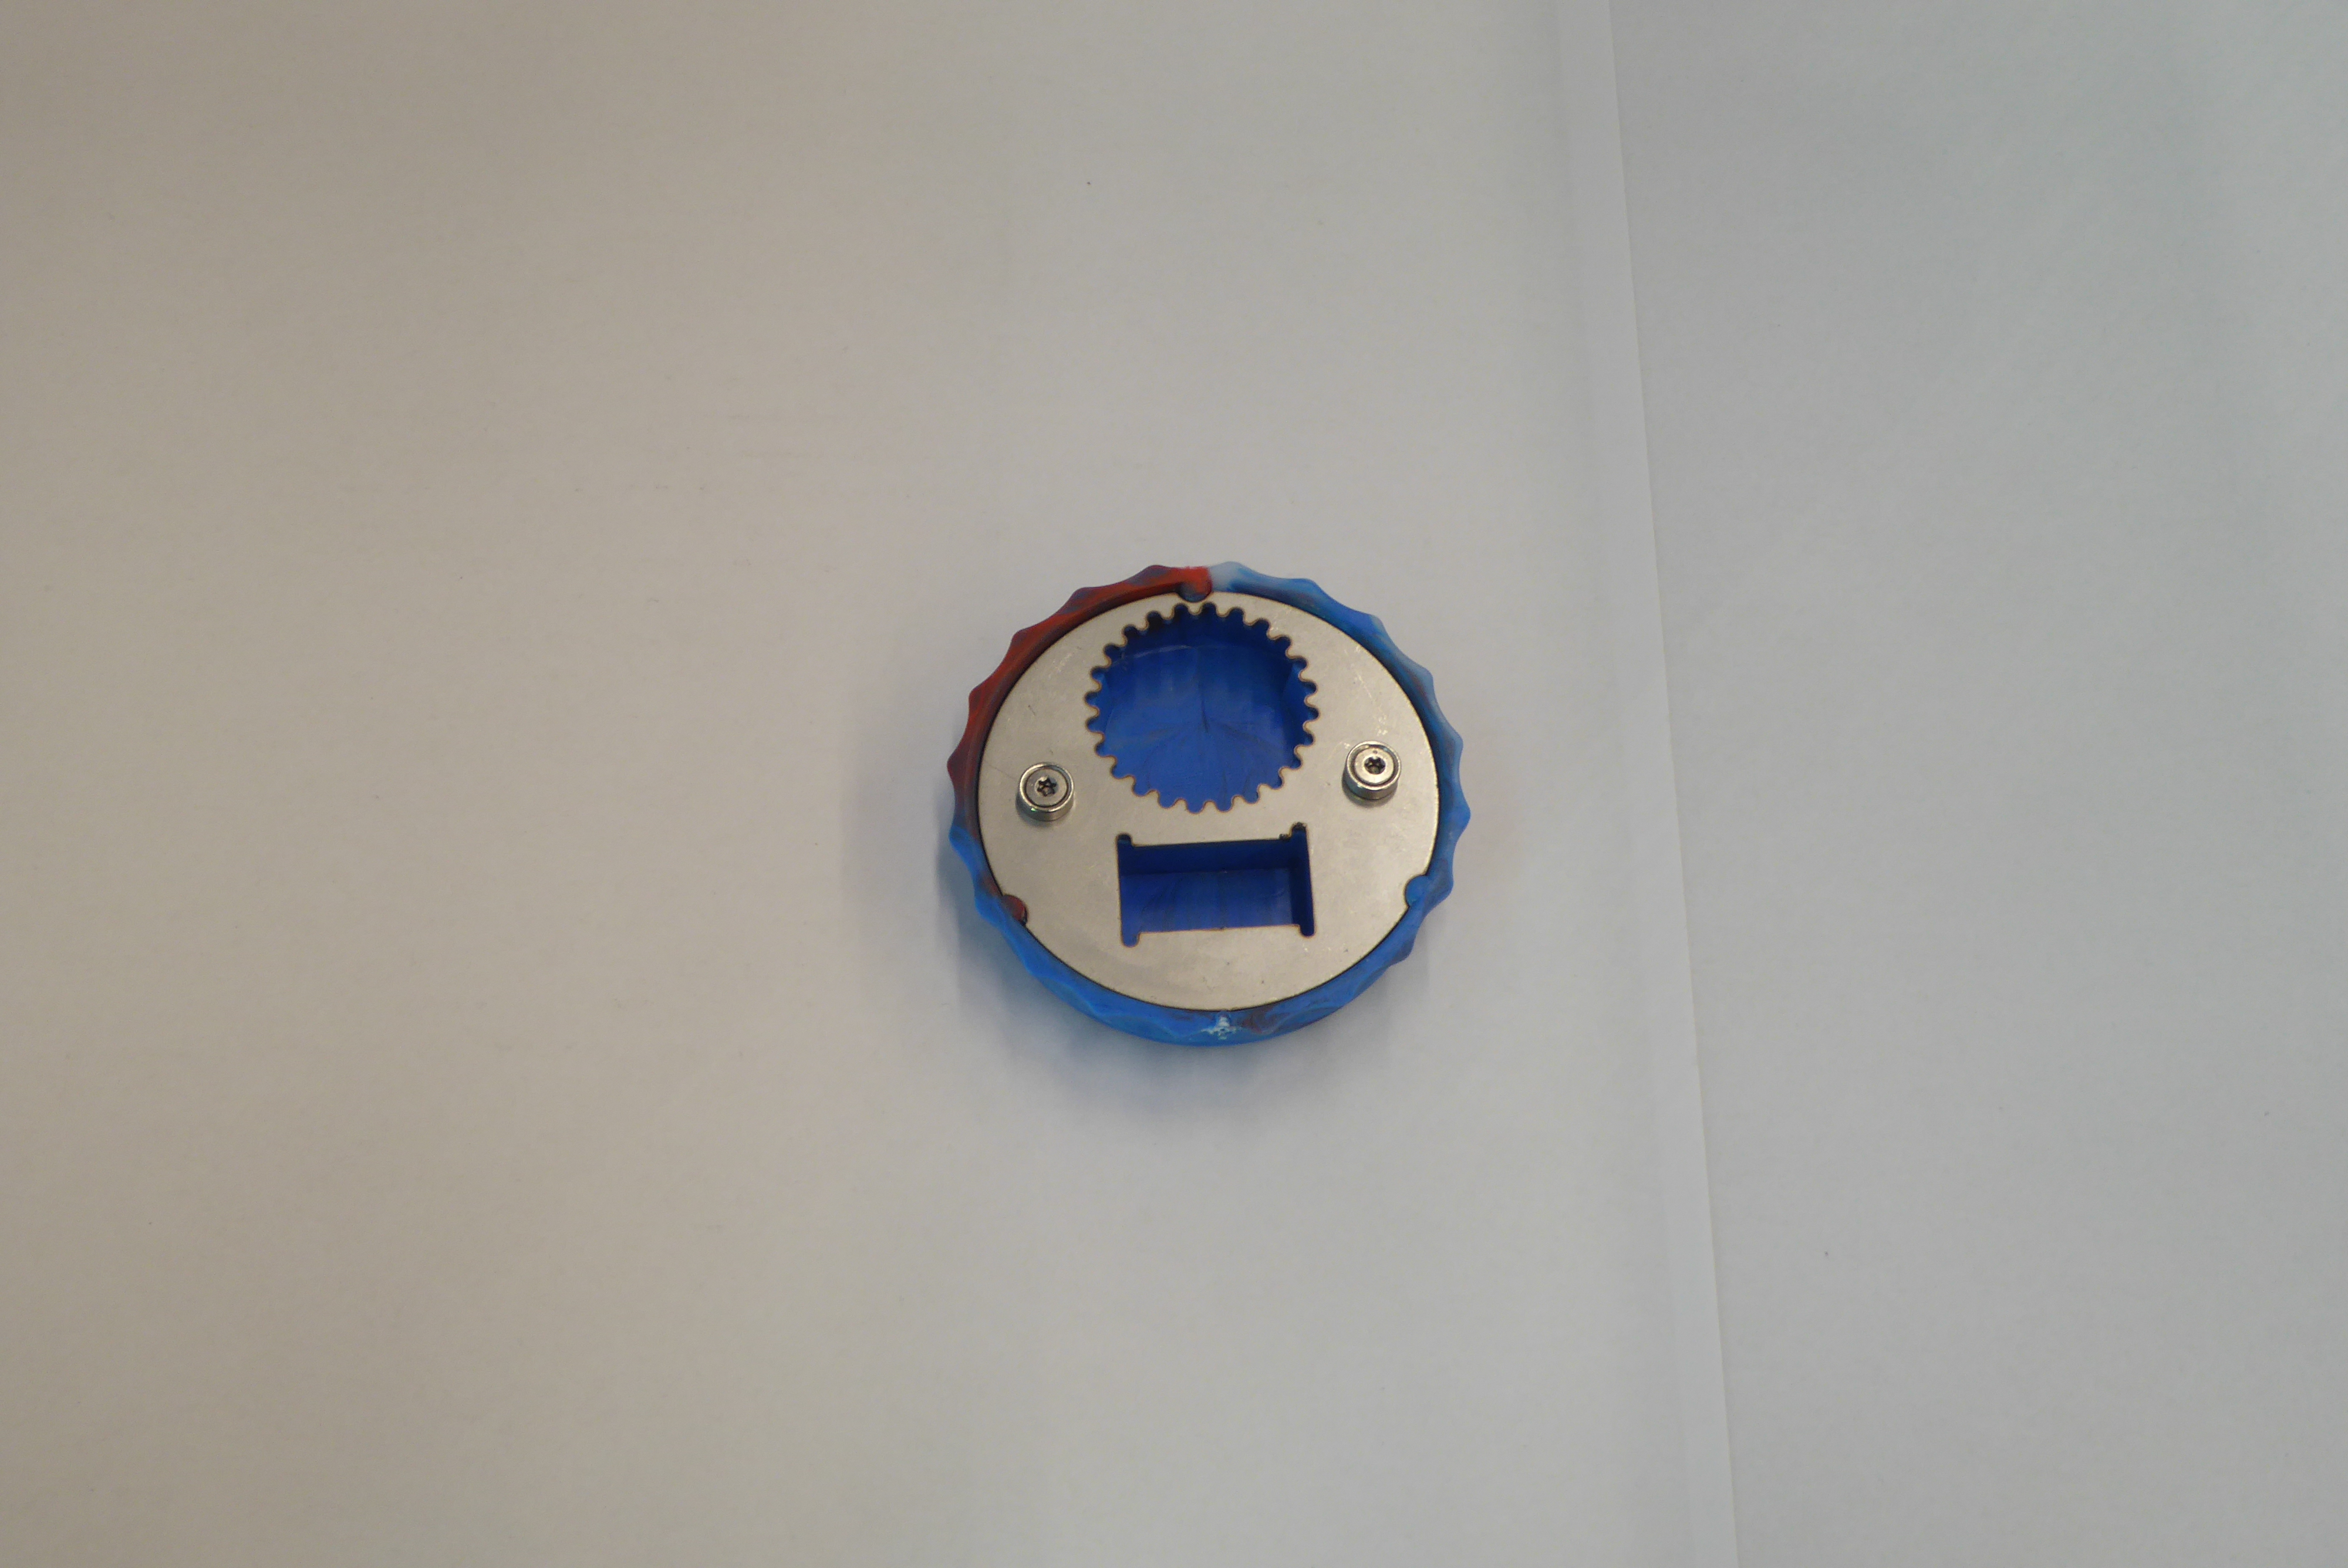
Label: Bottle Opener